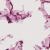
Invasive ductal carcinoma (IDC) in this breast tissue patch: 0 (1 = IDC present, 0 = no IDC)